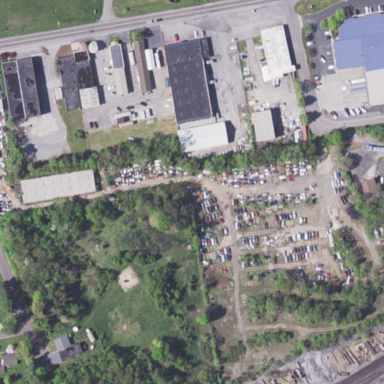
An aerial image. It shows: Scrap yard located in industrial area.